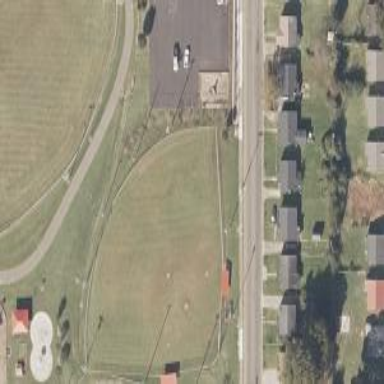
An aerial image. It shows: Baseball pitch for leisure and sports activities.